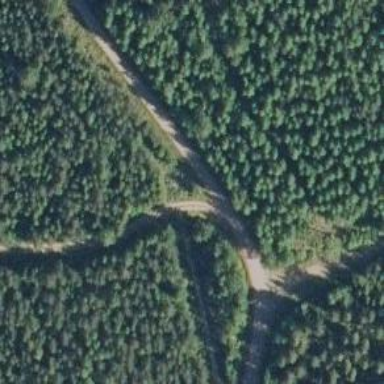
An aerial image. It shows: Unclassified road.